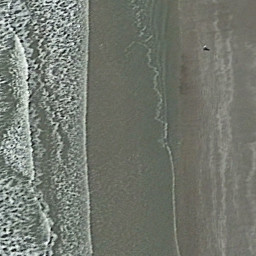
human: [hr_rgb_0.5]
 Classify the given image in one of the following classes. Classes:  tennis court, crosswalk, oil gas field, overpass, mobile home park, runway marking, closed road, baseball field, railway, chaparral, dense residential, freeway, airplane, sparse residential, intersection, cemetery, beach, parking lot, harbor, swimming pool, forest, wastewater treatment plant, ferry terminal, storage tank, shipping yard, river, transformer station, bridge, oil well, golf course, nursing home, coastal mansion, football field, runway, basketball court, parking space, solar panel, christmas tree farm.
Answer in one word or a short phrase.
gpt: beach